Interaction volume radius: 5 \u00c5
Interaction volume height: 25 \u00c5
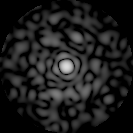
Disorder parameter: 0.8688